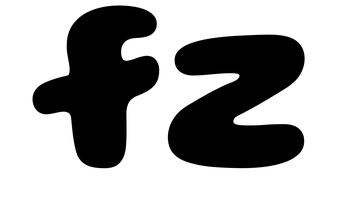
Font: Gluten_ExtraBold